Question: I am trying to make a program that will refresh every time the user shakes the phone and after searching on the web, I believe I have gotten one that would work and after copying it down, there seems to be only one error with getType, does anyone know what the problem might be?

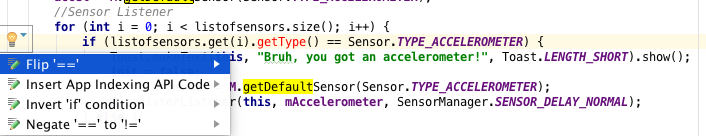
Answer: If i get the code correctly, getType() method returns an Enum, because it is equated with one. So, you need to:
'''
if(something.getType().toString().equals(Sensor.TYPE_ACCELEROMETER.toString()))
'''
if it returns a String and is equated with a String: (but in that case you shouldn't get an error. do you get an error? you could elaborate a bit...)
'''
if(something.getType().equals(Sensor.TYPE_ACCELEROMETER))
'''